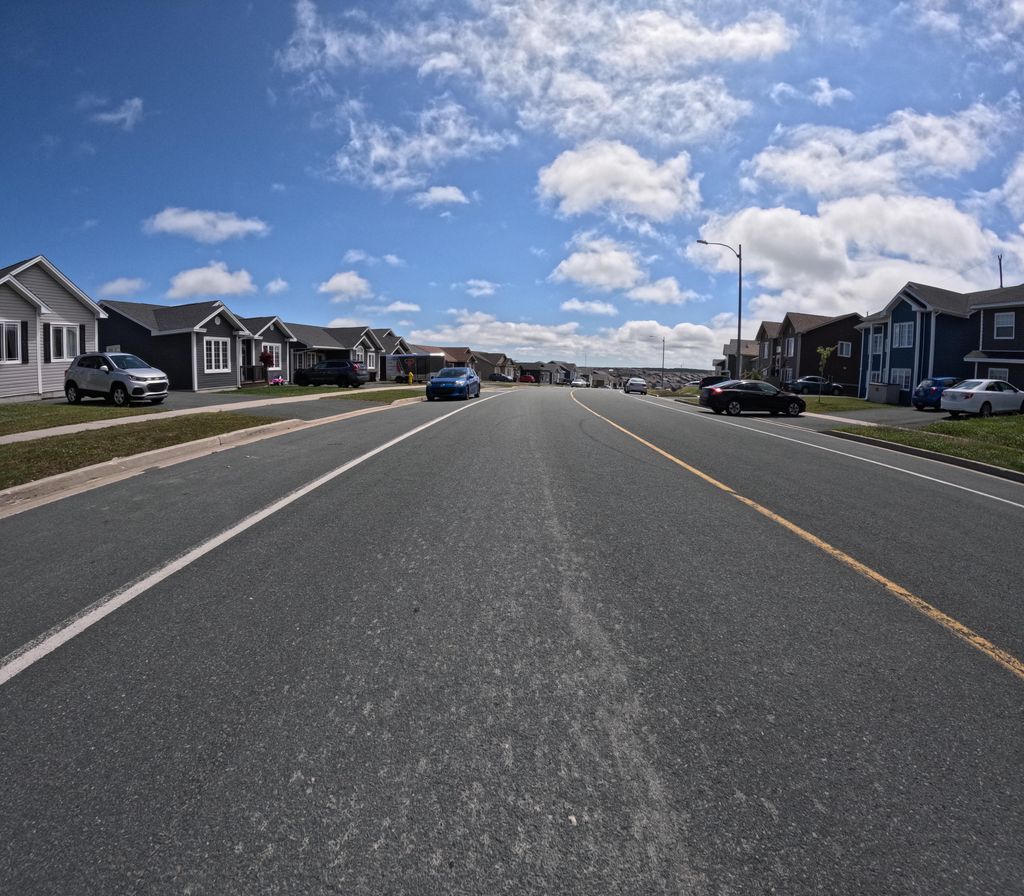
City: st_johns